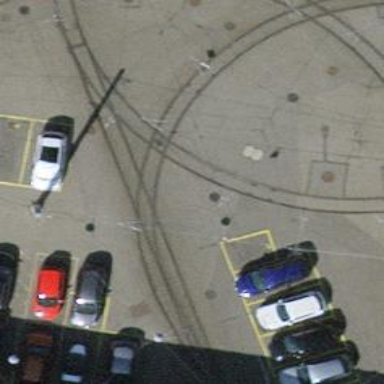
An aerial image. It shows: Tram railway with one track running through service yard. The railway is electrified with contact lines.